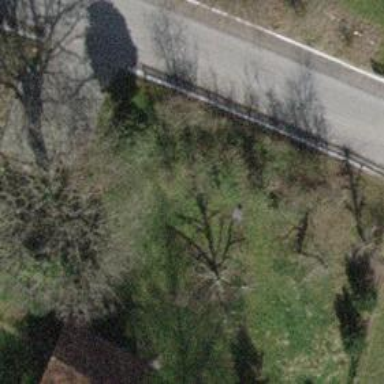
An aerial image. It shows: Single tag "natural: tree."